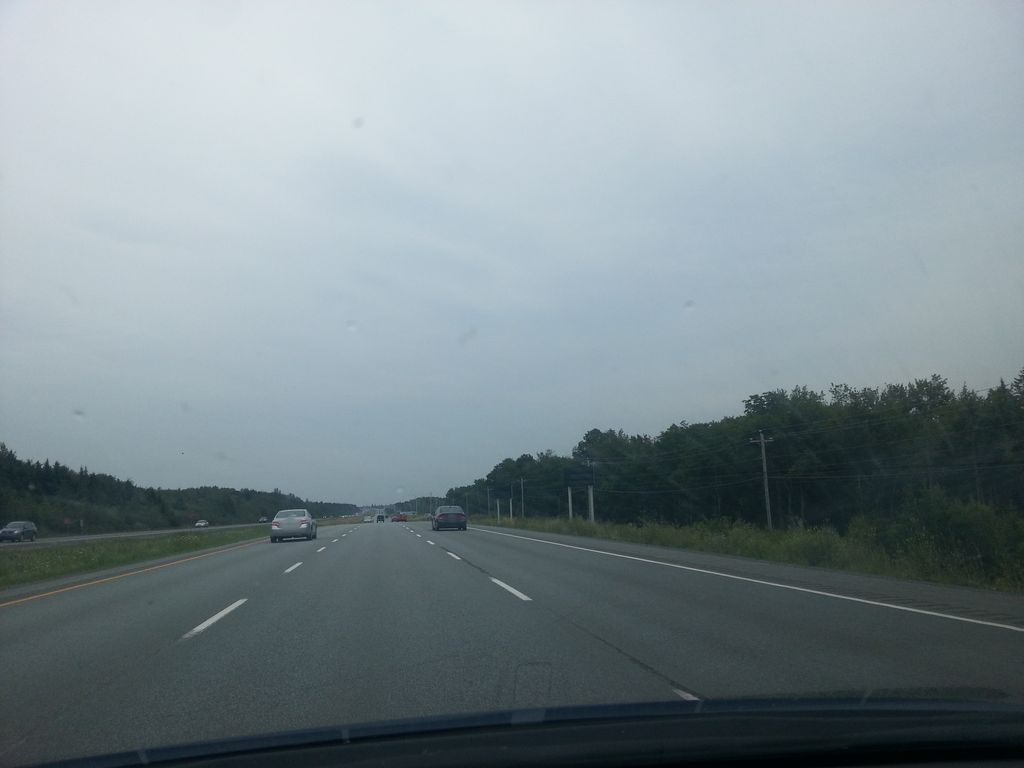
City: halifax